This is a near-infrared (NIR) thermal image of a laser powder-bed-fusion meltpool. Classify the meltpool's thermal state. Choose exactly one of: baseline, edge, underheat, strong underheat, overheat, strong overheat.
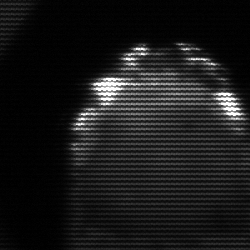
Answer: edge